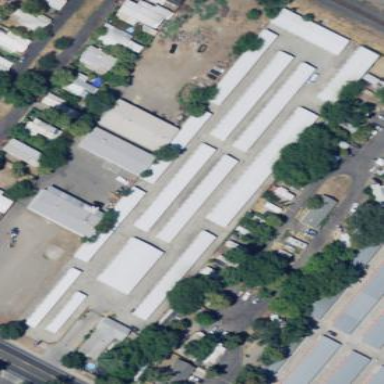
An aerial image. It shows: Storage rental shop.